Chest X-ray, PA view. Patient: 28 years old, sex F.
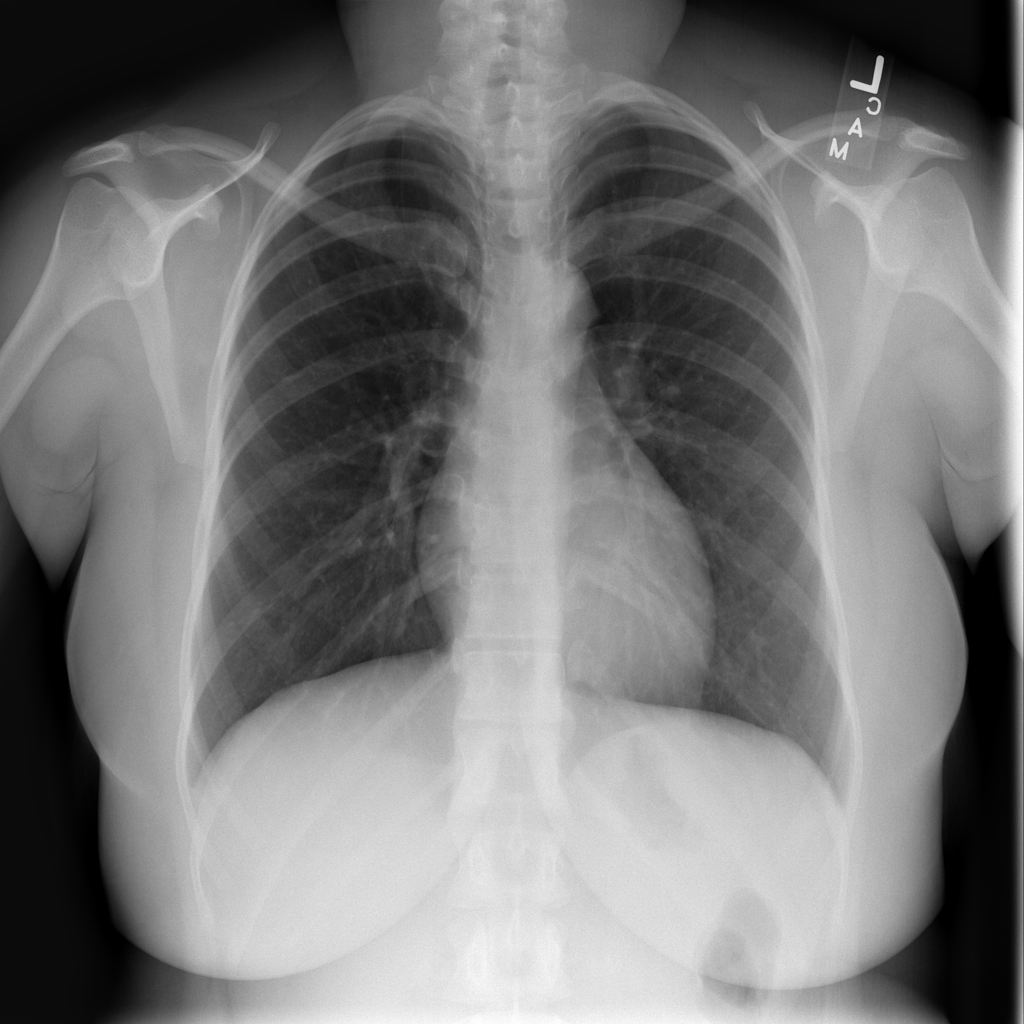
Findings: No Finding